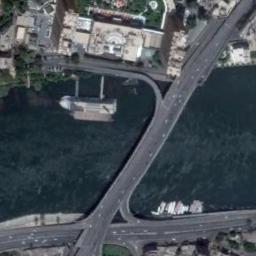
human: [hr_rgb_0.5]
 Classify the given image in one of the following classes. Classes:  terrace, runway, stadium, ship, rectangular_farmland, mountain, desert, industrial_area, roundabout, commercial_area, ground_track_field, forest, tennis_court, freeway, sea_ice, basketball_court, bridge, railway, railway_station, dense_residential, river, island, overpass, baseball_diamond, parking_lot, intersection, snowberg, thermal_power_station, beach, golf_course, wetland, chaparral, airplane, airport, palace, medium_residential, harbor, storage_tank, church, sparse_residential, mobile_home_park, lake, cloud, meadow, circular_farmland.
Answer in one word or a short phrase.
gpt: bridge